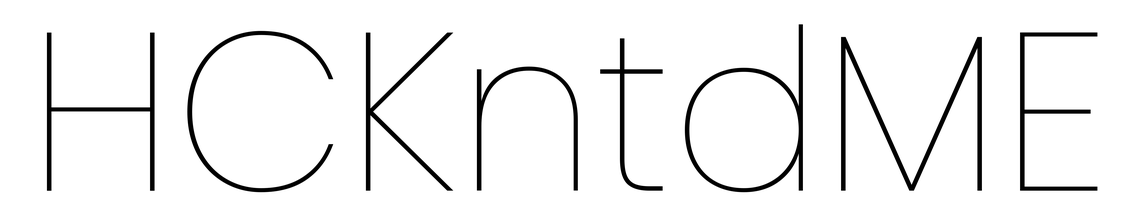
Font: Poppins-Thin